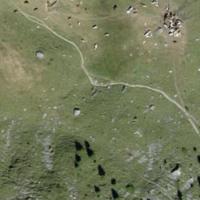
EUNIS habitat code: 23
Species observed at this site:
Dactylorhiza majalis